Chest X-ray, AP view. Patient: 65 years old, sex M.
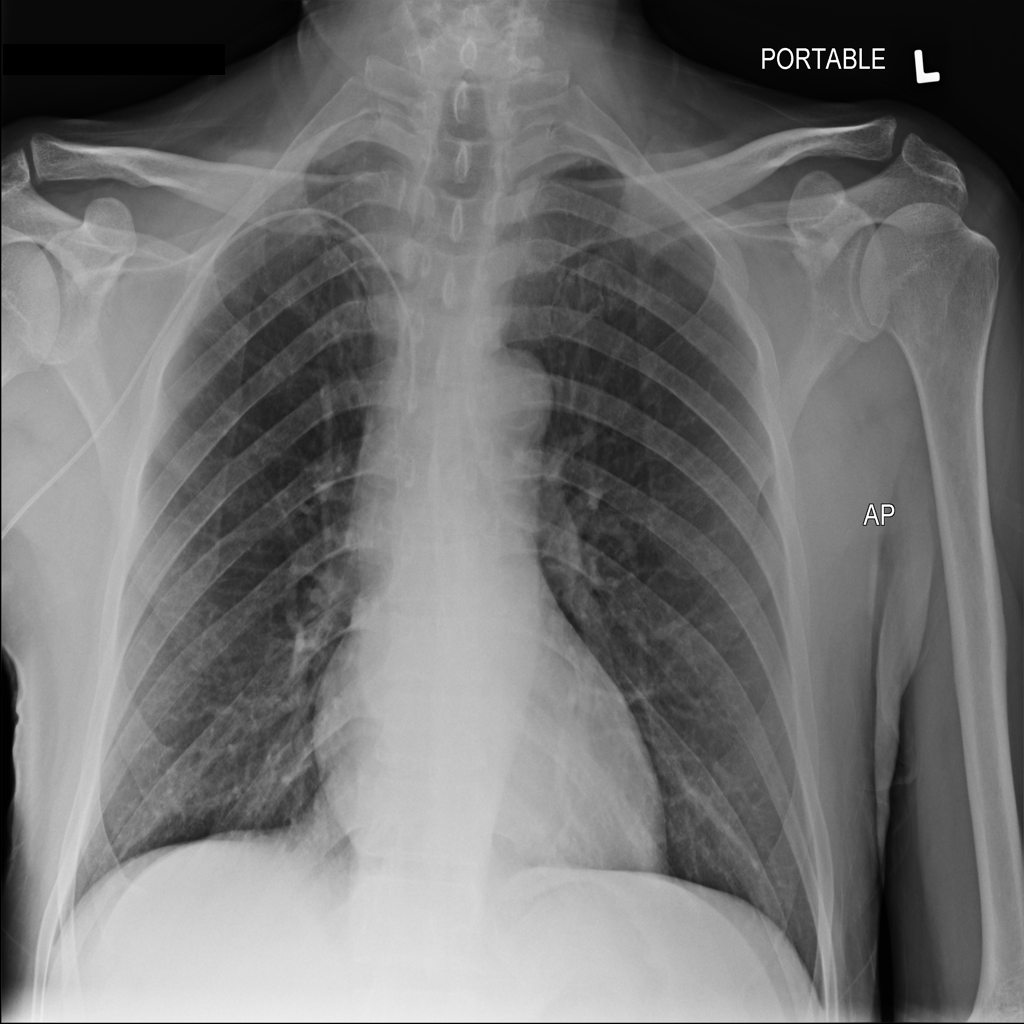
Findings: No Finding